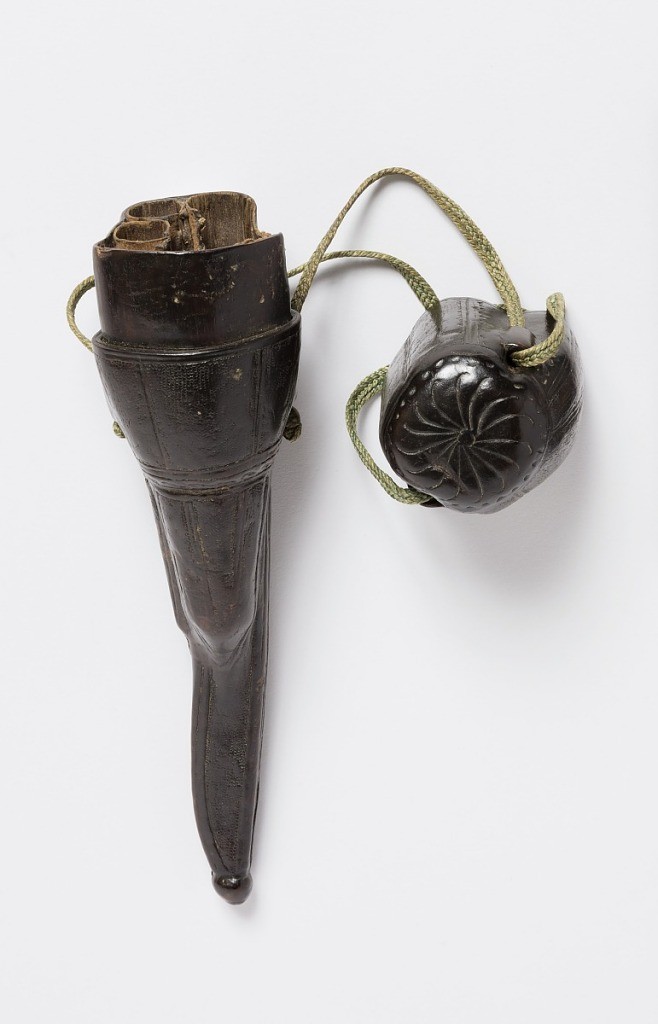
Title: Leather Case For Traveling Cutlery Set
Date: late 17th century
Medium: leather, silk
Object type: case
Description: Irregular shaped tapering leather case, lid attached to body with a silk cord.